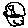
Label: car